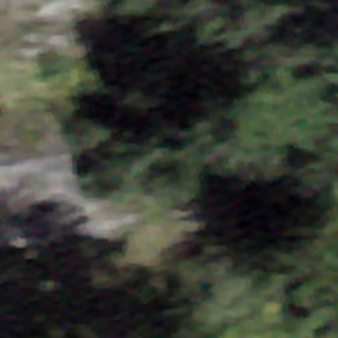
Label: other